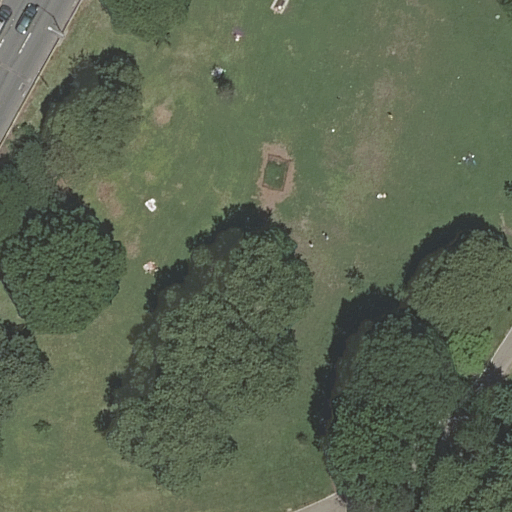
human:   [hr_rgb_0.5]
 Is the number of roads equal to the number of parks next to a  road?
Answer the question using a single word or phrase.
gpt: no

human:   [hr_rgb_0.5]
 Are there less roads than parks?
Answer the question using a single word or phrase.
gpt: no

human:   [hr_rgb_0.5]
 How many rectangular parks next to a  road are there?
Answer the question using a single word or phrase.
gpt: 1

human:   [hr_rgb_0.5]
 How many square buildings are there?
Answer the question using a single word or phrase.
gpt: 0

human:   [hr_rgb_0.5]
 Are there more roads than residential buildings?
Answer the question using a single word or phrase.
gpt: yes

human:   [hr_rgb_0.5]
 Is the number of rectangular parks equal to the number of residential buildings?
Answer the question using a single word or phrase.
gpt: no

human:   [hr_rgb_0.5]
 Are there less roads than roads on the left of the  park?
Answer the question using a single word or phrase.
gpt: no

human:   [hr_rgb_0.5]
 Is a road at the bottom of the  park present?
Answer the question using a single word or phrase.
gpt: yes

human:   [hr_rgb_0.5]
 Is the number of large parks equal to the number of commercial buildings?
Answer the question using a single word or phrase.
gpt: no

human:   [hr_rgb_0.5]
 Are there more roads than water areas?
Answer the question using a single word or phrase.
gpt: yes

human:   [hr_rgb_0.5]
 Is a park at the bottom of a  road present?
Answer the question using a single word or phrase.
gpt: no

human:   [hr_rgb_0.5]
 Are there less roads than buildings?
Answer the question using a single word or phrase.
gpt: no

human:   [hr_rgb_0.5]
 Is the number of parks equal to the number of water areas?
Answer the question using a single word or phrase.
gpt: no

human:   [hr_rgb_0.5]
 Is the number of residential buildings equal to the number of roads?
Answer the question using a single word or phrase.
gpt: no

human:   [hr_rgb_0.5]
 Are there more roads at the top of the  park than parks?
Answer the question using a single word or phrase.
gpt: no

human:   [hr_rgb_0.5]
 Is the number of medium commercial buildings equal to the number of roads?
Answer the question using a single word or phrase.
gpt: no

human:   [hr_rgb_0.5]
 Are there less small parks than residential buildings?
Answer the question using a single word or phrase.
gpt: no

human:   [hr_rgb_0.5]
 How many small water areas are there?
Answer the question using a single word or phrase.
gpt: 0

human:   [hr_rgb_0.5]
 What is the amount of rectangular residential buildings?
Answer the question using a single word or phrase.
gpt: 0

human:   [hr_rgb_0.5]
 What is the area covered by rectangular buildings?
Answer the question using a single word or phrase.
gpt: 0m2

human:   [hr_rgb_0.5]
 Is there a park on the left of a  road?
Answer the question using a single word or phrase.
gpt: no

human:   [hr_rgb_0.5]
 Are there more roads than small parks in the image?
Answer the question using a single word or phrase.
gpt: yes

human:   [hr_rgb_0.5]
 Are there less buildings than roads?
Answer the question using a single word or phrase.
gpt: yes

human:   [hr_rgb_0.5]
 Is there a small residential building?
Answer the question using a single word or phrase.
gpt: no

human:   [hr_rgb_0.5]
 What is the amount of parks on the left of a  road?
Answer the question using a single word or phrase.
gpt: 0

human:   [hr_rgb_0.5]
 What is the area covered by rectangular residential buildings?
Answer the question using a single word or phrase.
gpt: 0m2

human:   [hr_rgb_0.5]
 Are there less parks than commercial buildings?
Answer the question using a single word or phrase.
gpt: no

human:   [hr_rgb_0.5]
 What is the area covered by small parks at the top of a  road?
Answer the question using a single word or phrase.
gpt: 0m2

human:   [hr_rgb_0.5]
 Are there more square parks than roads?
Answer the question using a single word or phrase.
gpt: no

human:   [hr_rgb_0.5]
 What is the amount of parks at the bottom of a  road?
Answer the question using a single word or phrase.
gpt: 0

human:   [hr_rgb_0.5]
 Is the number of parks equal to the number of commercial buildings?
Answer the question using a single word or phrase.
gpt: no

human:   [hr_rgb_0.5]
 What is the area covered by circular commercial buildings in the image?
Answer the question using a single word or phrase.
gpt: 0m2

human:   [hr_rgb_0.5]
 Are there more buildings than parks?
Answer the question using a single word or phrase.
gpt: no

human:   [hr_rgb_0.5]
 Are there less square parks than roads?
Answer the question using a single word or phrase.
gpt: yes

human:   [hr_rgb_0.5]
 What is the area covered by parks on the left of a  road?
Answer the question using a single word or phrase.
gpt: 0m2

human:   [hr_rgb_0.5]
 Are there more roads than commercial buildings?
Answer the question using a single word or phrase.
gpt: yes